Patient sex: M
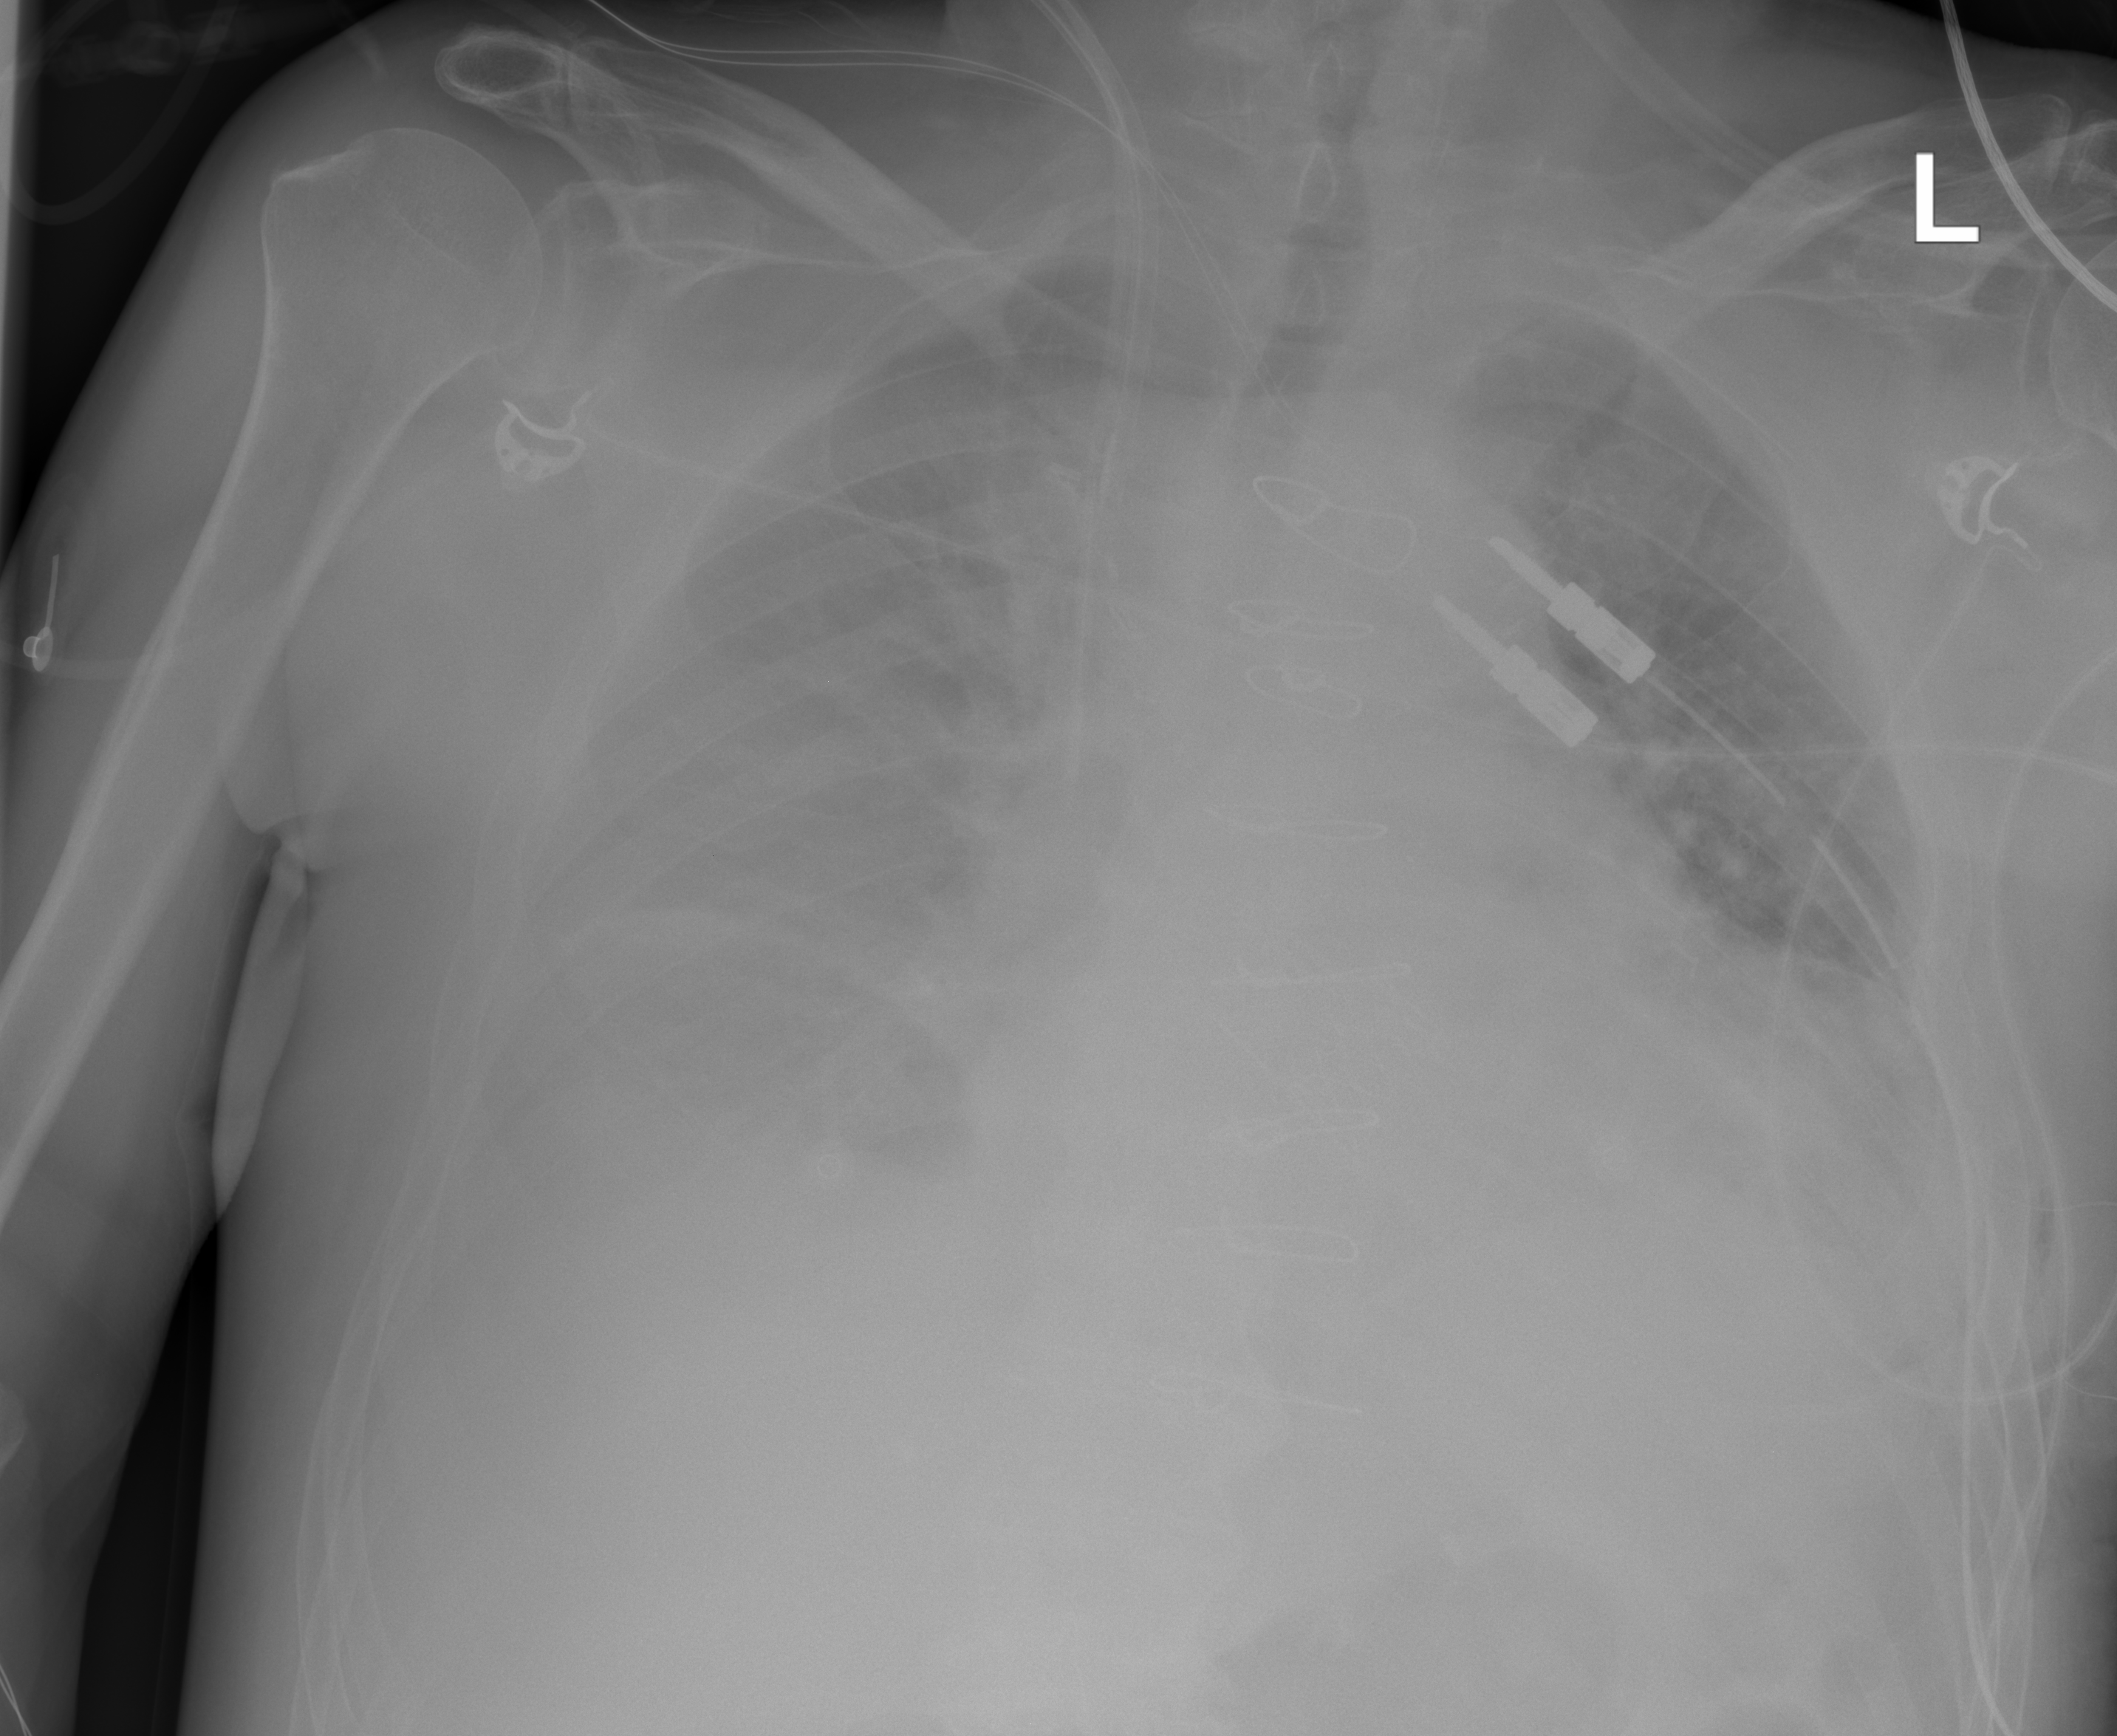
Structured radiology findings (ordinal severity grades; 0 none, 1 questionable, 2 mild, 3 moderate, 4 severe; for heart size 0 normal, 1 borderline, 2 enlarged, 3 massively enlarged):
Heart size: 2
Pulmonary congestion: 2
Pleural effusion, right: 3
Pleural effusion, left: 2
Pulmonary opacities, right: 0
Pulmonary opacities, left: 0
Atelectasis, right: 2
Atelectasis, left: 2